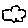
Label: cloud